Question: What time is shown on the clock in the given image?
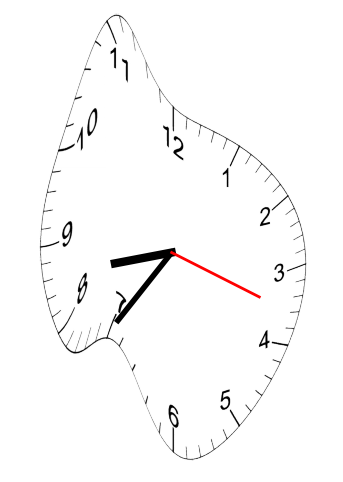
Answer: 08:35:18